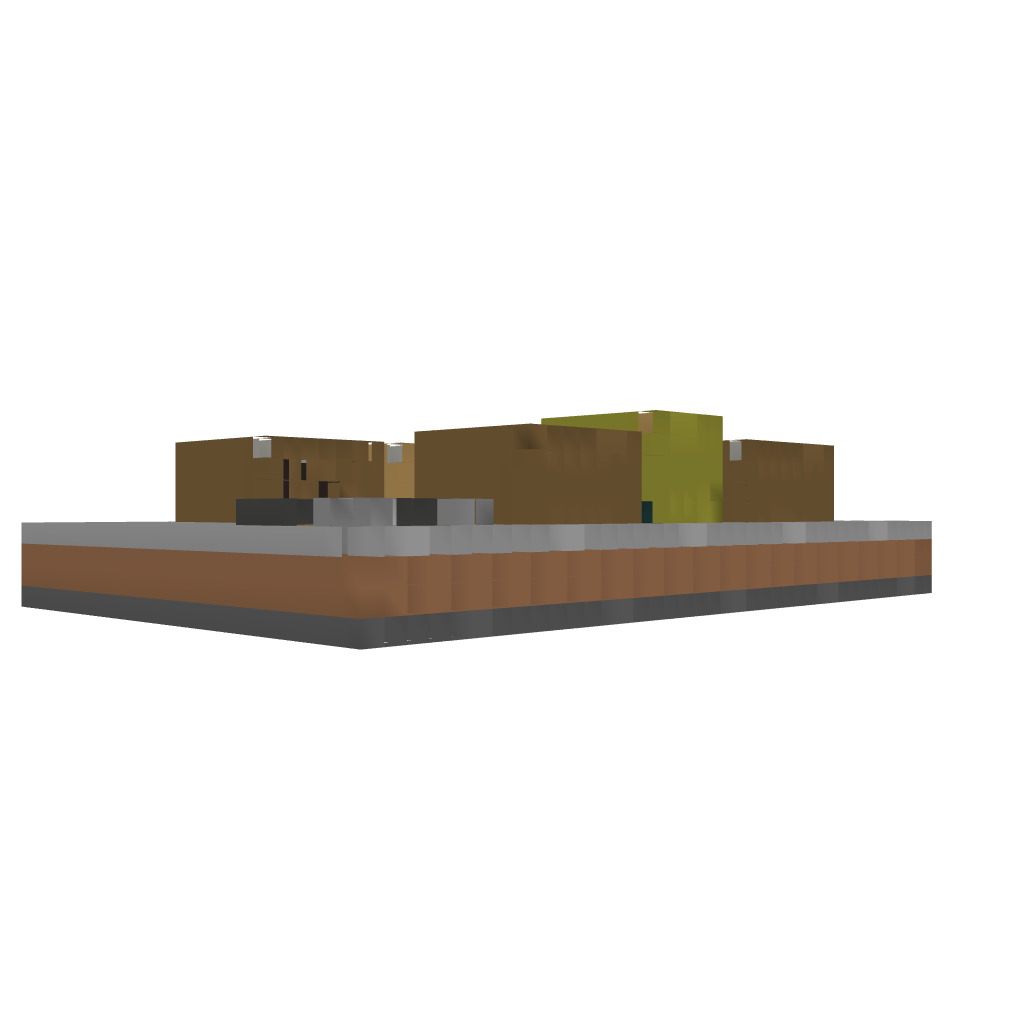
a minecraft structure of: A small town